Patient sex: F
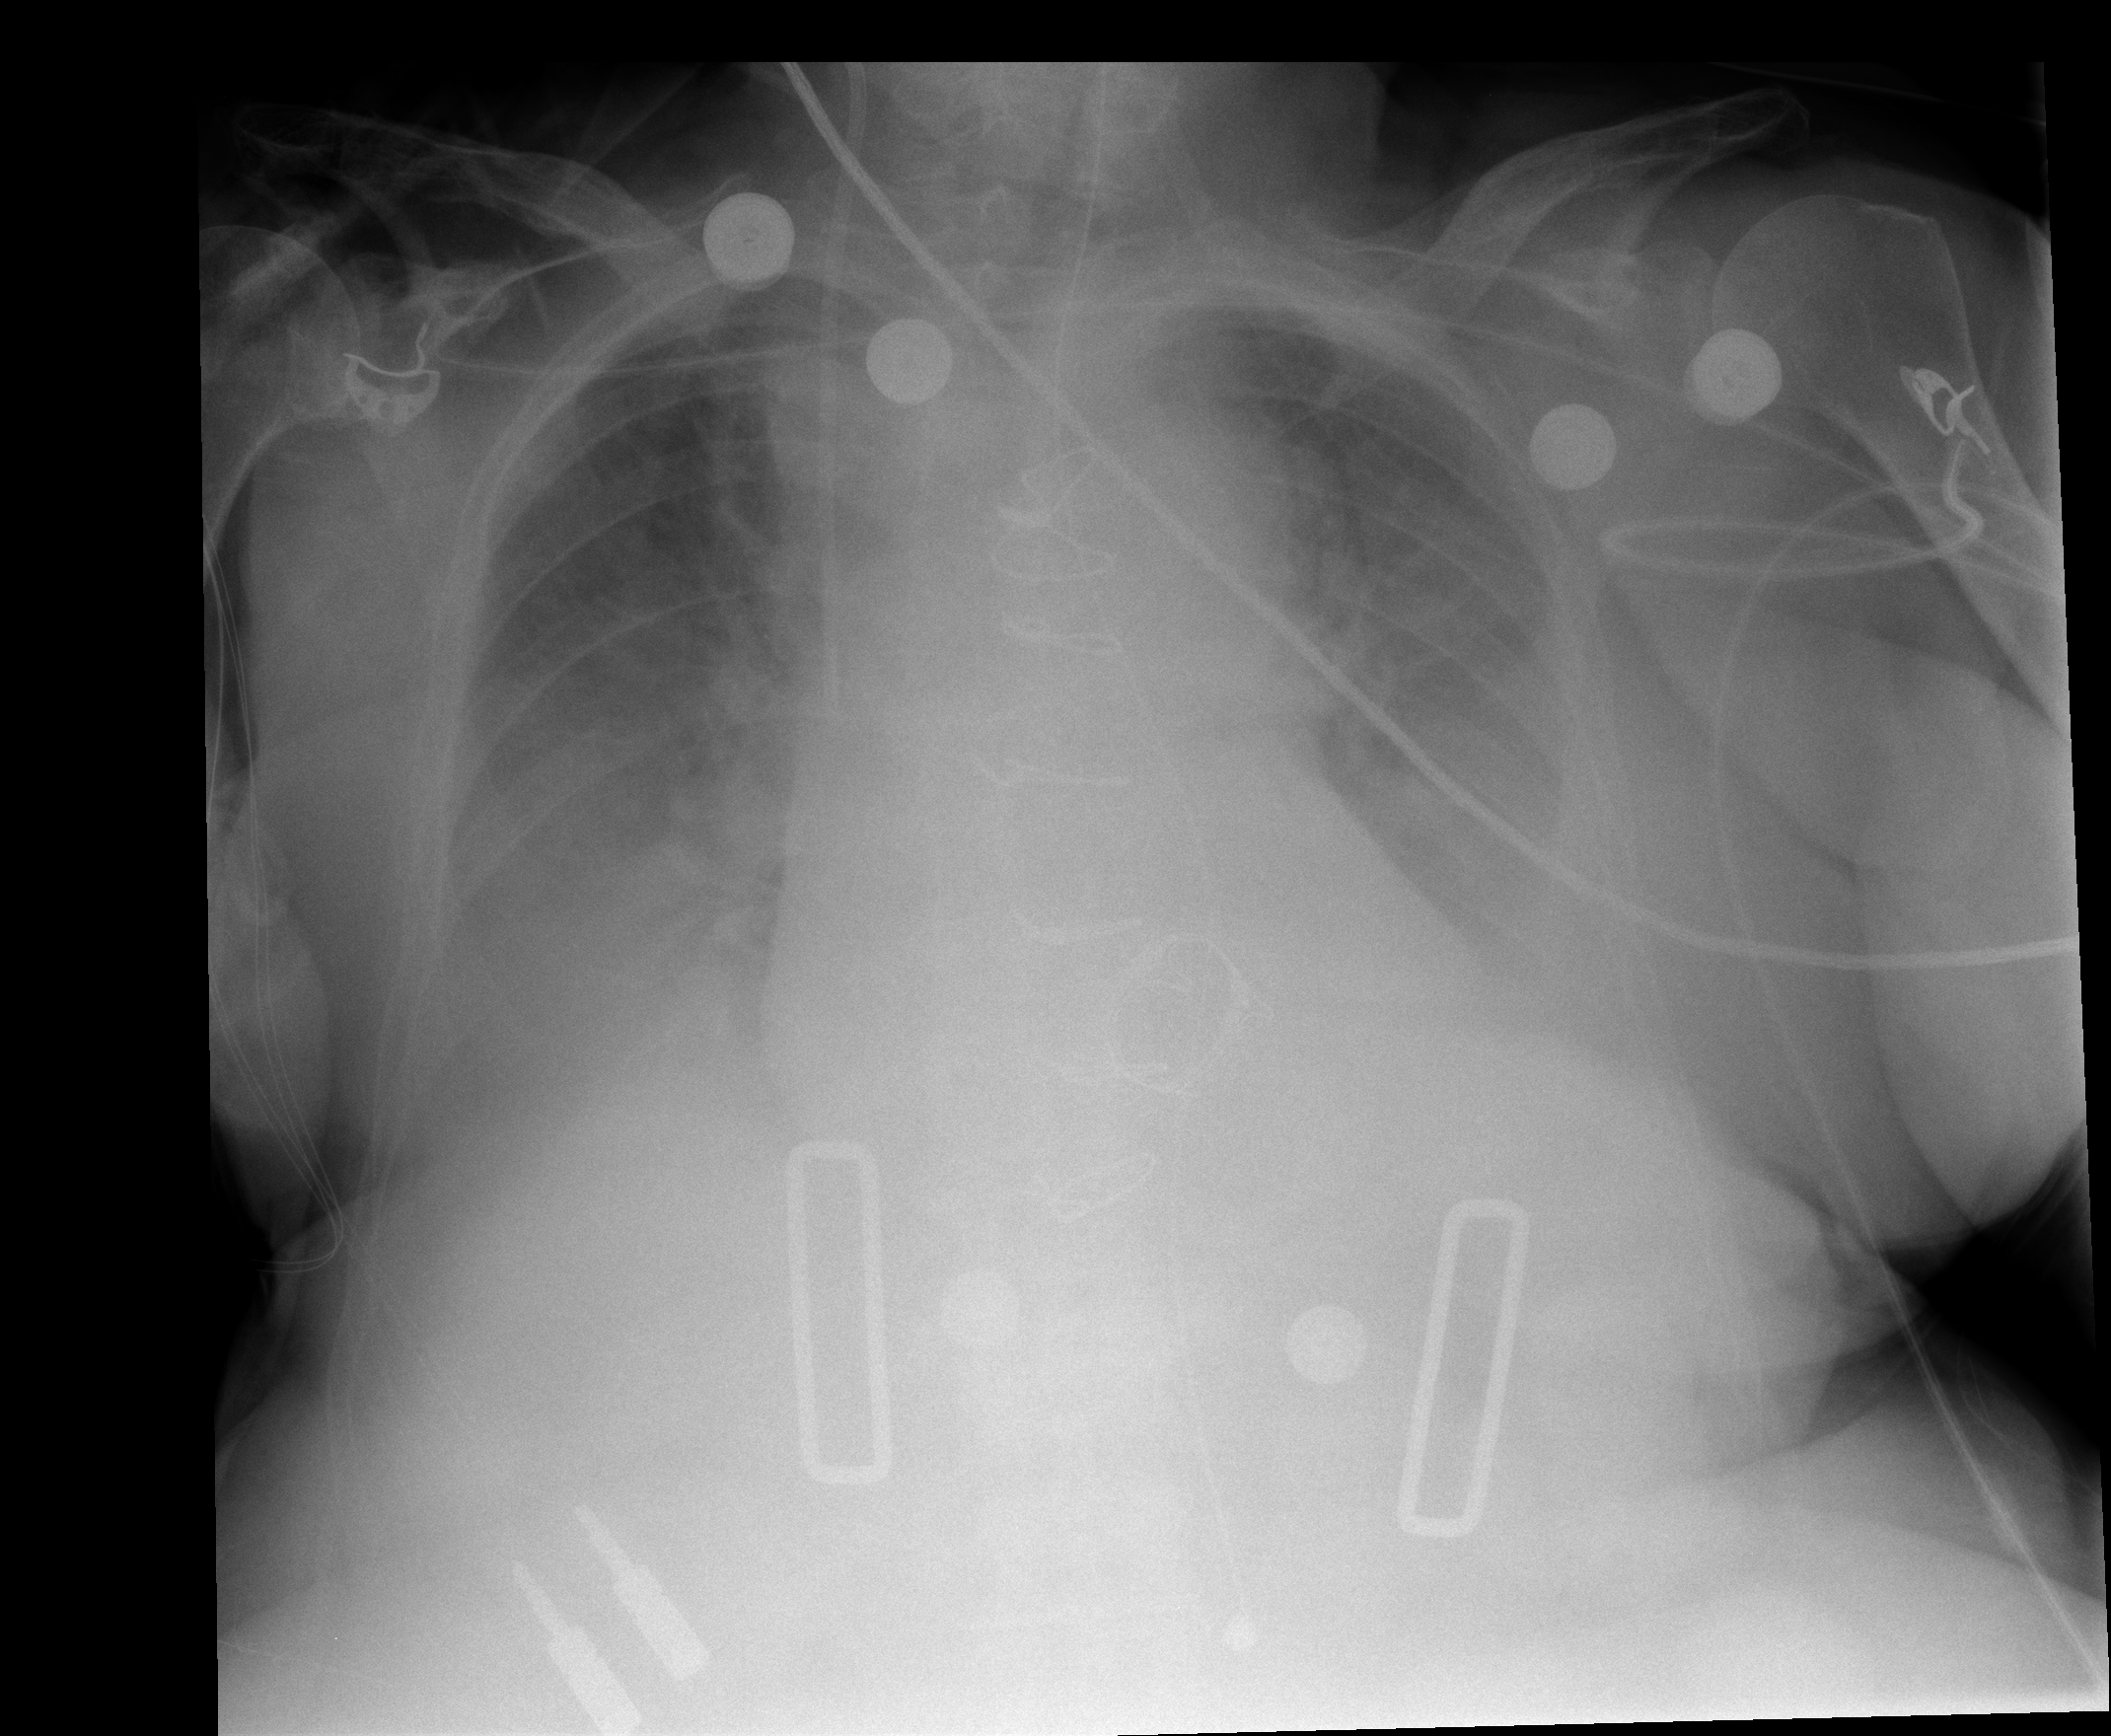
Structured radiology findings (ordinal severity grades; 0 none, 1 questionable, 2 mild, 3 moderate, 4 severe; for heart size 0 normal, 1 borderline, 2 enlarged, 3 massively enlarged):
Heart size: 2
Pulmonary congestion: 2
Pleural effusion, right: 2
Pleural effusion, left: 2
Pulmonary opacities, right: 0
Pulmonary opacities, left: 0
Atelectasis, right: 3
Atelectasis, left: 2